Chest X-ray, AP view. Patient: 32 years old, sex F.
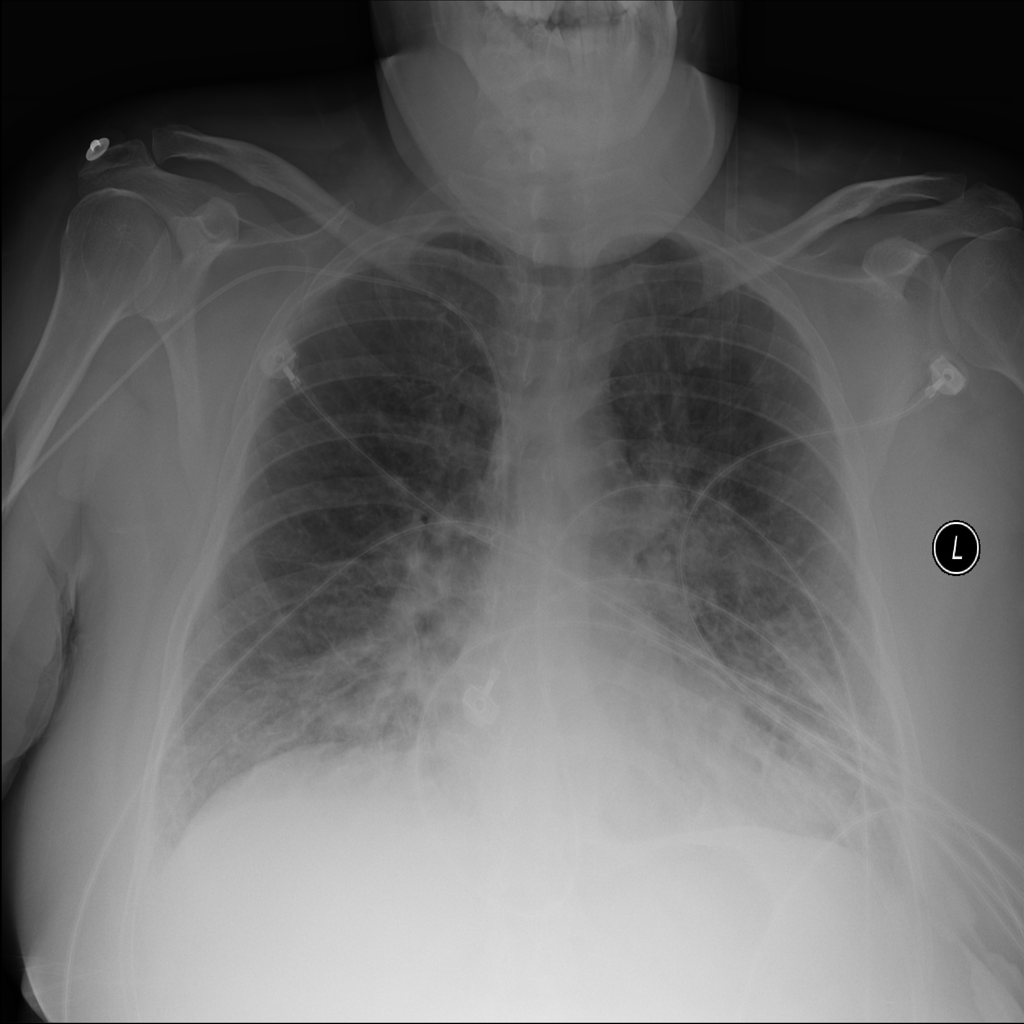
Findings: Edema